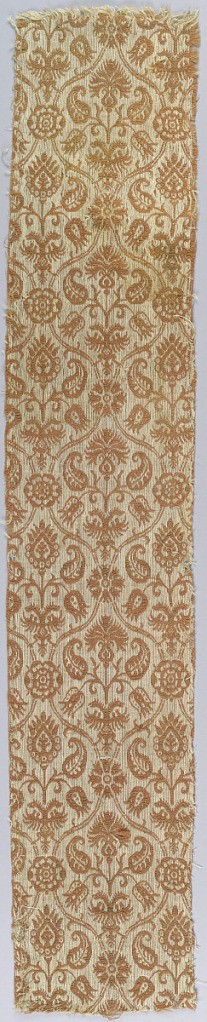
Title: Fragment
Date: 17th century
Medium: silk, linen, wool Technique: plain weave plus plain weave
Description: Ogival pattern with circles at the point on intersection.